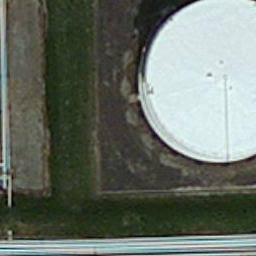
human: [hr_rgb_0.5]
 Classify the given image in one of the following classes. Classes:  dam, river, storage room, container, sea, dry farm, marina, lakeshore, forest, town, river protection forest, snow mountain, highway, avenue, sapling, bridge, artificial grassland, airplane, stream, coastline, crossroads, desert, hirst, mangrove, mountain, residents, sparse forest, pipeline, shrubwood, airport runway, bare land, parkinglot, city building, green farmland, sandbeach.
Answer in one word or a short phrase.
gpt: storage room